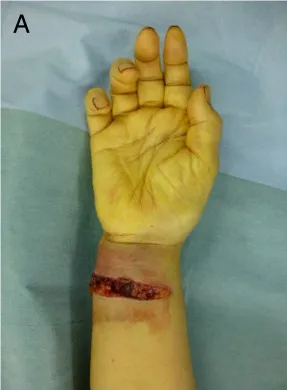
Open wound on the palmar side of wrists. A: Right side.
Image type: medical_photograph (other_medical_photograph)